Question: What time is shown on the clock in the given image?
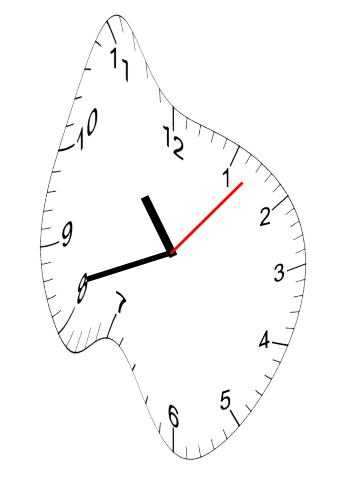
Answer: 10:42:07